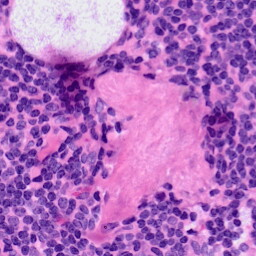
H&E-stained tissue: LymphNode